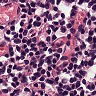
Metastatic tissue present: no